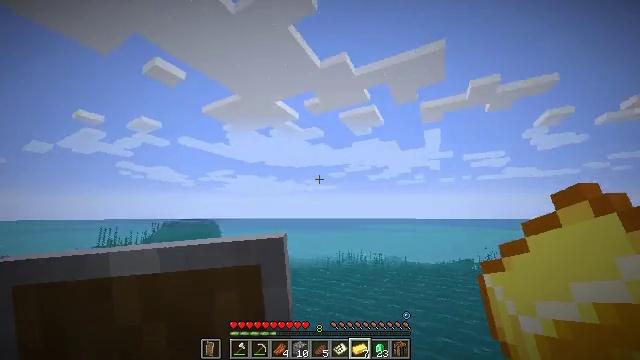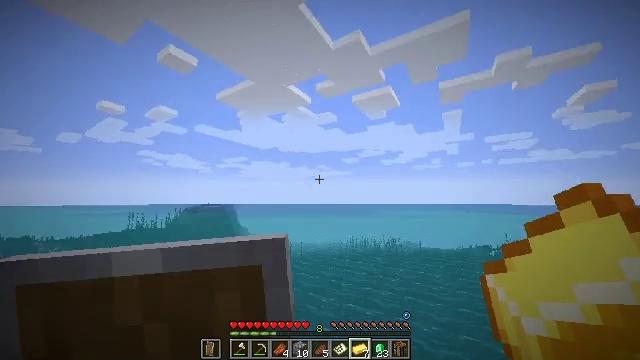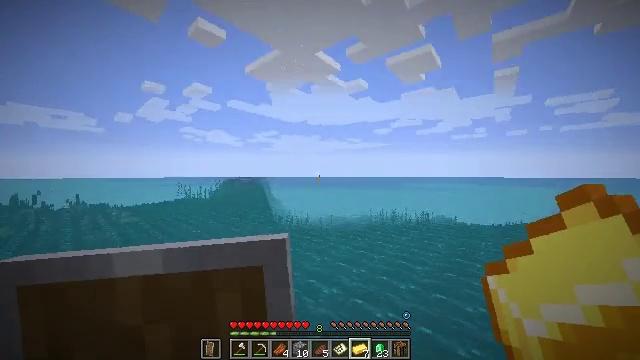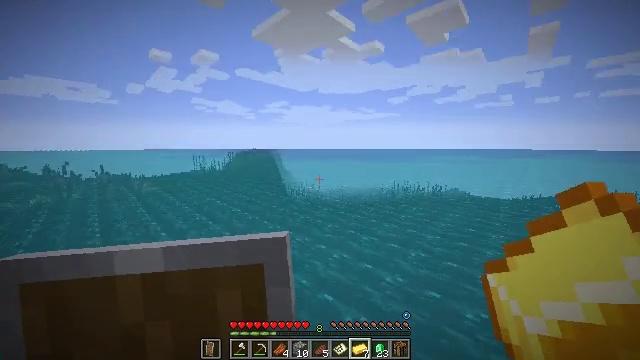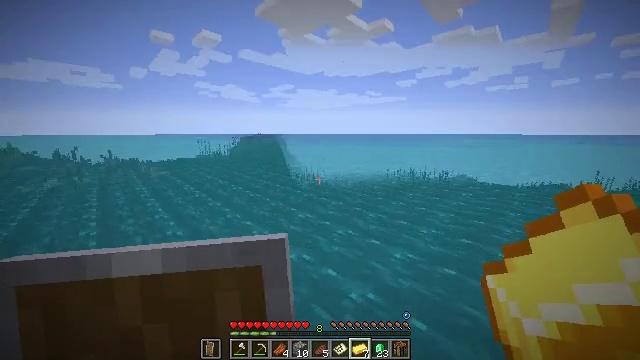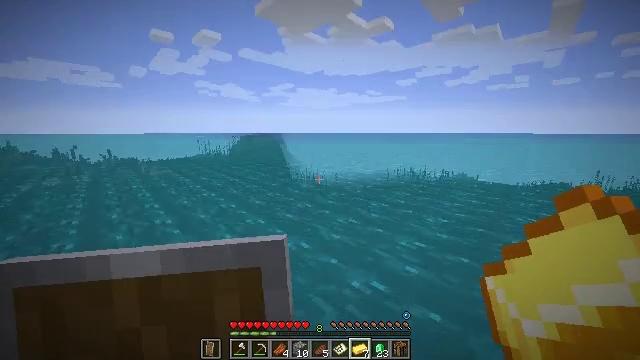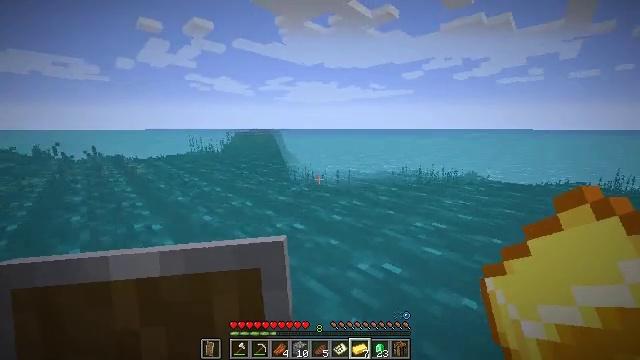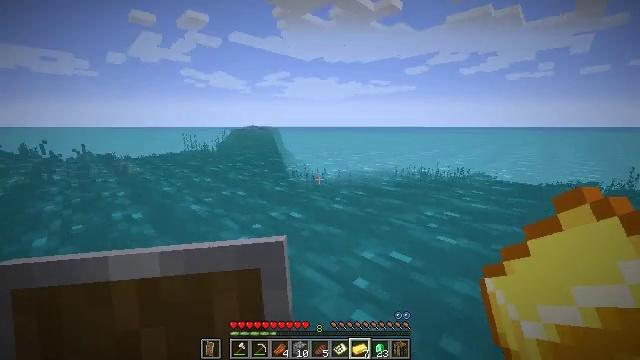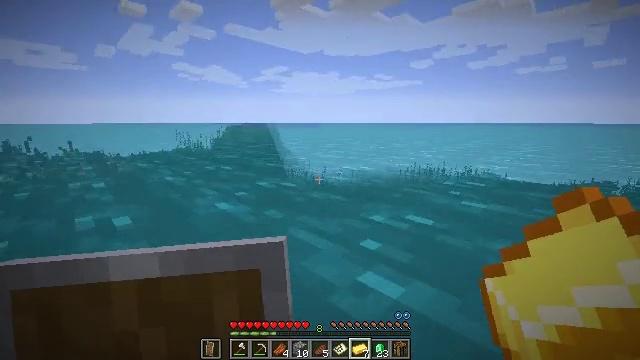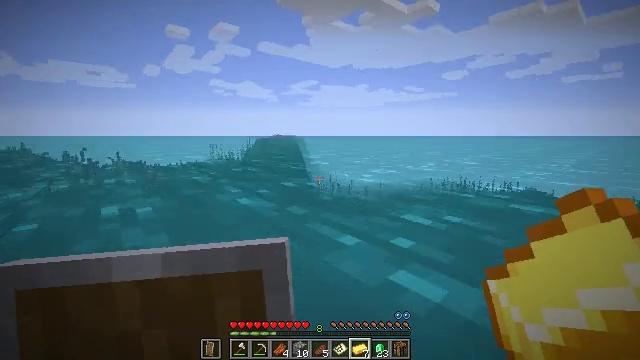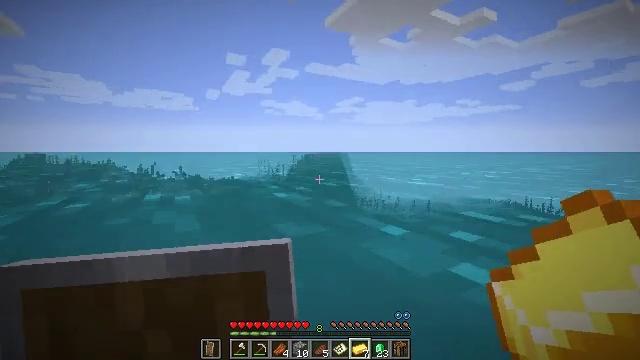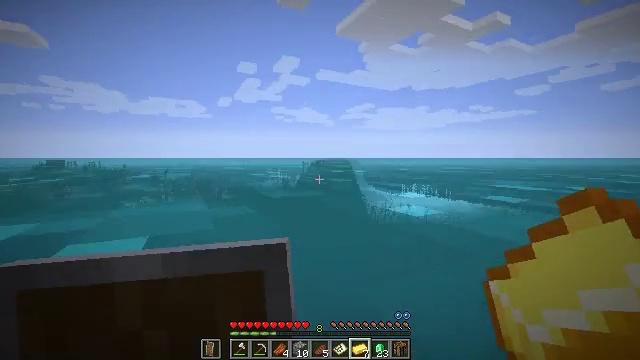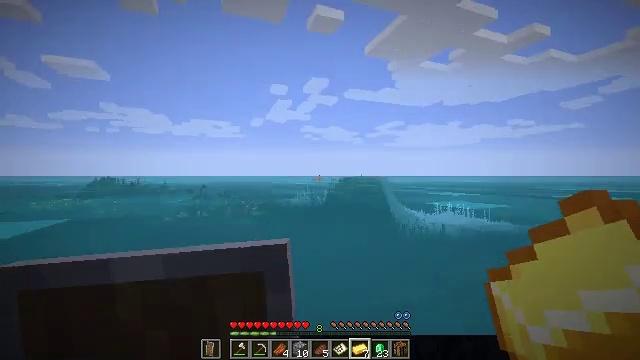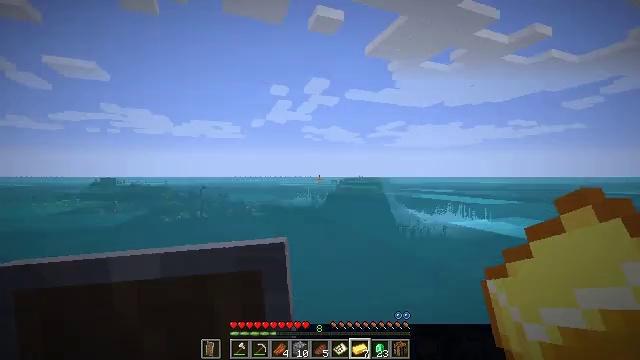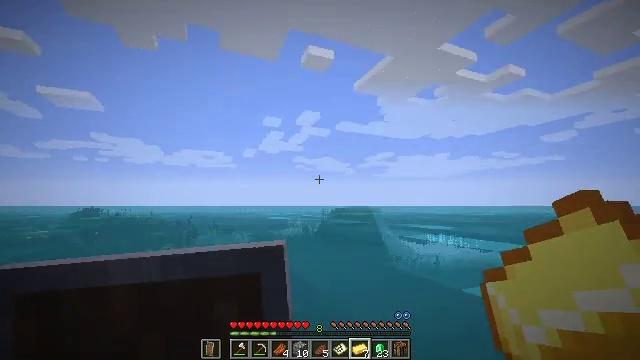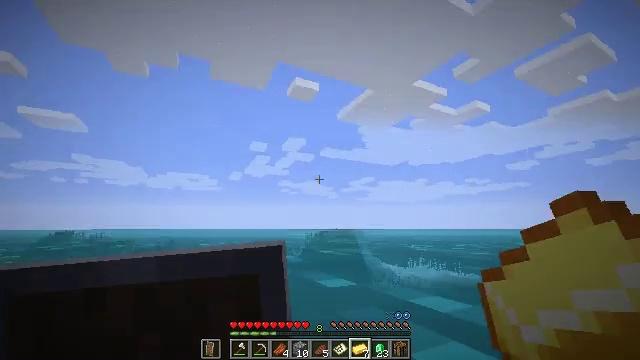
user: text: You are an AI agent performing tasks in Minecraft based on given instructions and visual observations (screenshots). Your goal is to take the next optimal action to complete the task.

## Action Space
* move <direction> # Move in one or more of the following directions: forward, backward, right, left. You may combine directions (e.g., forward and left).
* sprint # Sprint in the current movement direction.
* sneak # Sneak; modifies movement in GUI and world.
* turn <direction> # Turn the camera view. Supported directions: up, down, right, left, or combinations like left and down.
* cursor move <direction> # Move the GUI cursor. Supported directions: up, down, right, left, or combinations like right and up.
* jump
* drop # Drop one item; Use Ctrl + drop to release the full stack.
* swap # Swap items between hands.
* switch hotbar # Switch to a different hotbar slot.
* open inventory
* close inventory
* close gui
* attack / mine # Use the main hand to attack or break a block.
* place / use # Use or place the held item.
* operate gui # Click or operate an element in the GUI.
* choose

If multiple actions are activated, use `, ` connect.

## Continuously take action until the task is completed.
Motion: motion action
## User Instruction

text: Remove a filled map from the inventory.
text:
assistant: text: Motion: move forward, turn left and down, jump
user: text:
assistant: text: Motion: move forward, turn left and down, jump
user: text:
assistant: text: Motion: move forward, turn left and down
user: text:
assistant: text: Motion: move forward, turn left and down
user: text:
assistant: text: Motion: move forward
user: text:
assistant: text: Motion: no_op
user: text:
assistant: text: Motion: no_op
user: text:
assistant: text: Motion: no_op
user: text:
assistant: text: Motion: move forward, turn left and up
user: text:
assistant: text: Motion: move forward, turn left and up
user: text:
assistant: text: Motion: move forward, turn left and up, jump
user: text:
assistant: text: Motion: move forward, turn left and up, jump
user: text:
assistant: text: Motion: move forward, jump
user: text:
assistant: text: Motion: move forward, sprint, turn right and up, jump
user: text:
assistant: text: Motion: move forward, sprint, turn right and up, jump
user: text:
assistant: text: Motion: move forward, sprint, turn up, jump
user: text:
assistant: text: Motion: move forward, sprint, jump
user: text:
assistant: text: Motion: move forward, sprint, jump
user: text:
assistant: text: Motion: move forward, sprint, turn up, jump
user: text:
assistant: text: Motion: move forward, sprint, turn right and up, jump
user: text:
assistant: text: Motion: move forward, sprint, turn up, jump
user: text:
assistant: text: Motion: move forward, sprint, turn right and up, jump
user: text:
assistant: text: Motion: move forward, sprint, turn right and up, jump
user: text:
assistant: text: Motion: move forward, sprint, turn right and up, jump
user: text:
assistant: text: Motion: move forward, sprint, jump
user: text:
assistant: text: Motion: move forward, sprint, jump
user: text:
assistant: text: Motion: move forward, sprint, jump
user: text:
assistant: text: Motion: move forward, sprint, jump
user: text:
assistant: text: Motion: move forward, sprint, jump
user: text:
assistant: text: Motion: move forward, sprint, jump